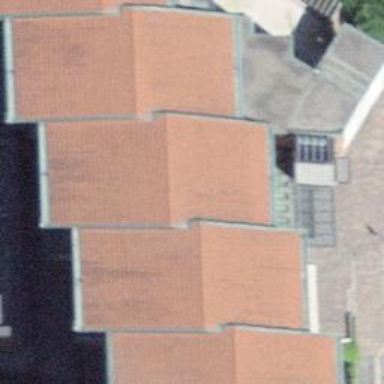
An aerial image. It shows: School building.